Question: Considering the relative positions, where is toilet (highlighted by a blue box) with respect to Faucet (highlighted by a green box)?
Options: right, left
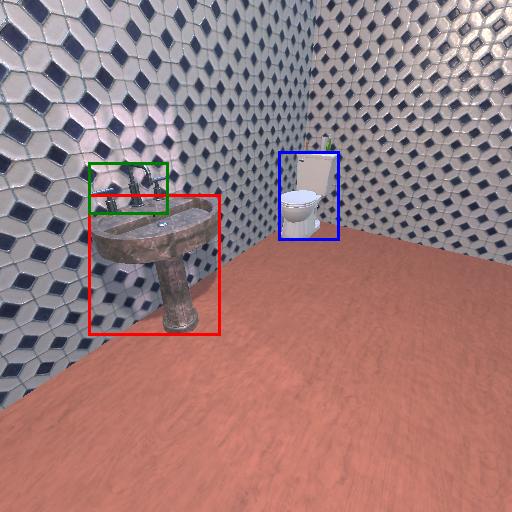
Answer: right